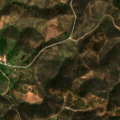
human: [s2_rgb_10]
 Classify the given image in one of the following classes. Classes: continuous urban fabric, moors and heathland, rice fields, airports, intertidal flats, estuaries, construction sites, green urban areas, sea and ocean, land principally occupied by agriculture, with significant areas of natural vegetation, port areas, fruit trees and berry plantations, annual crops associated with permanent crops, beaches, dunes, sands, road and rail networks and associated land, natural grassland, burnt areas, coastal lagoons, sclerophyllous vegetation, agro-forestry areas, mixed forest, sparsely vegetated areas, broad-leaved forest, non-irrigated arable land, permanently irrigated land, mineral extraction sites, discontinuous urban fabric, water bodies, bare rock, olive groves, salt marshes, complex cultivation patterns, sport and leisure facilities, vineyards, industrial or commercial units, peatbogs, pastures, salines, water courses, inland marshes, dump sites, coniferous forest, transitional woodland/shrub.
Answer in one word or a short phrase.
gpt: land principally occupied by agriculture, with significant areas of natural vegetation, agro-forestry areas, coniferous forest, sclerophyllous vegetation, transitional woodland/shrub